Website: bh-photo
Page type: store-pickup
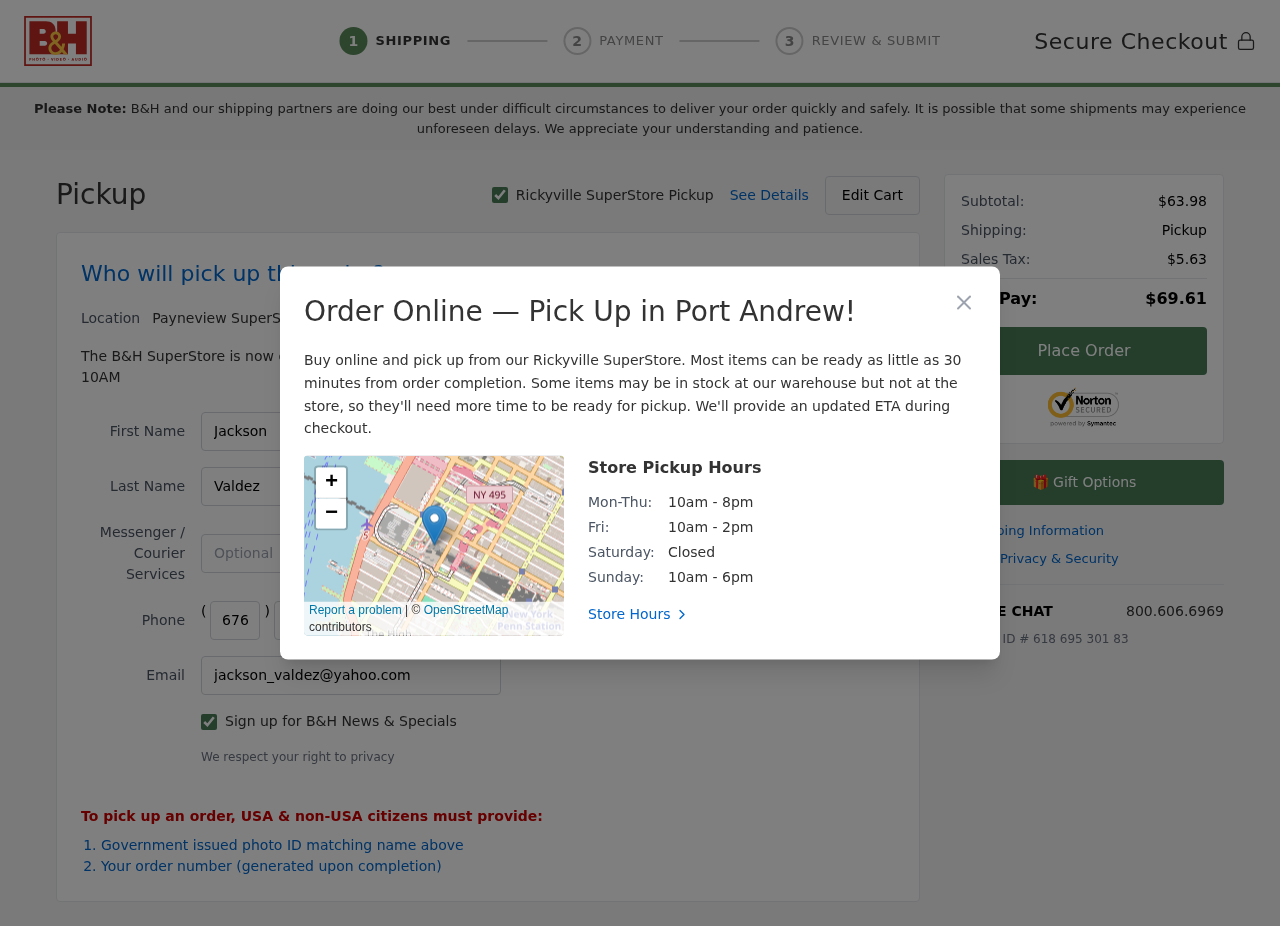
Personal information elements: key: PII_CITY
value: Rickyville
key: PII_CITY2
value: Payneview
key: PII_CITY3
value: Port Andrew
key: PII_EMAIL
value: jackson_valdez@yahoo.com
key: PII_FIRSTNAME
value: Jackson
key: PII_LASTNAME
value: Valdez
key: PII_PHONE_AREA
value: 676
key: PII_PHONE_PREFIX
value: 652
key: PII_PHONE_SUFFIX
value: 2983
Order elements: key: ORDER_SUBTOTAL
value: $63.98
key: ORDER_TAX
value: $5.63
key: ORDER_TOTAL
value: $69.61
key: ORDER_ID
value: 618 695 301 83